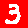
Digit: 3